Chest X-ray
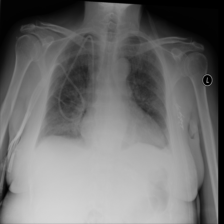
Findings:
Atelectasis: negative
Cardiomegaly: positive
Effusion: negative
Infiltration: negative
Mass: negative
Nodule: positive
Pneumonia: negative
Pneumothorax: negative
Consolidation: negative
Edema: negative
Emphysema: negative
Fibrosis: negative
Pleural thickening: negative
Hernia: negative